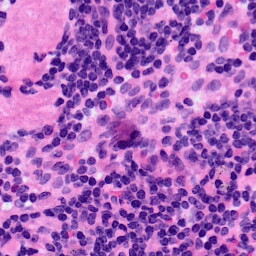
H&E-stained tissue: LymphNode